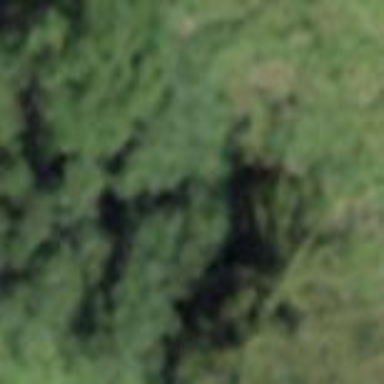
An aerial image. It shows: Forest area.